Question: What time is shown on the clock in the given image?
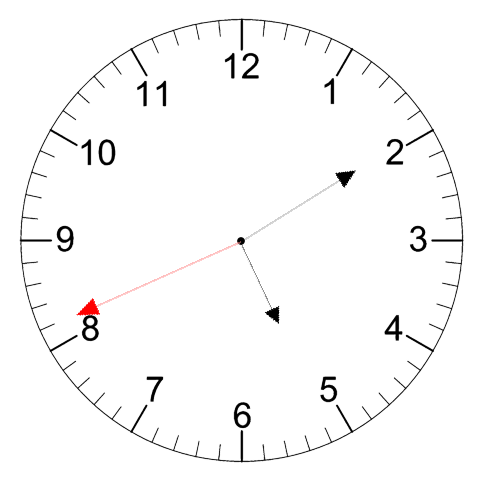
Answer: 05:09:41